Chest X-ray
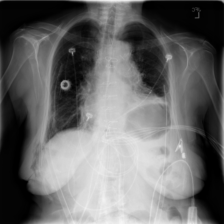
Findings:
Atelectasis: positive
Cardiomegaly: negative
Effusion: negative
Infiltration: negative
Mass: negative
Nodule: negative
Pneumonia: negative
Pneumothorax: negative
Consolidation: negative
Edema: negative
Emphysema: positive
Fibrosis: positive
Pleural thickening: positive
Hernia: negative